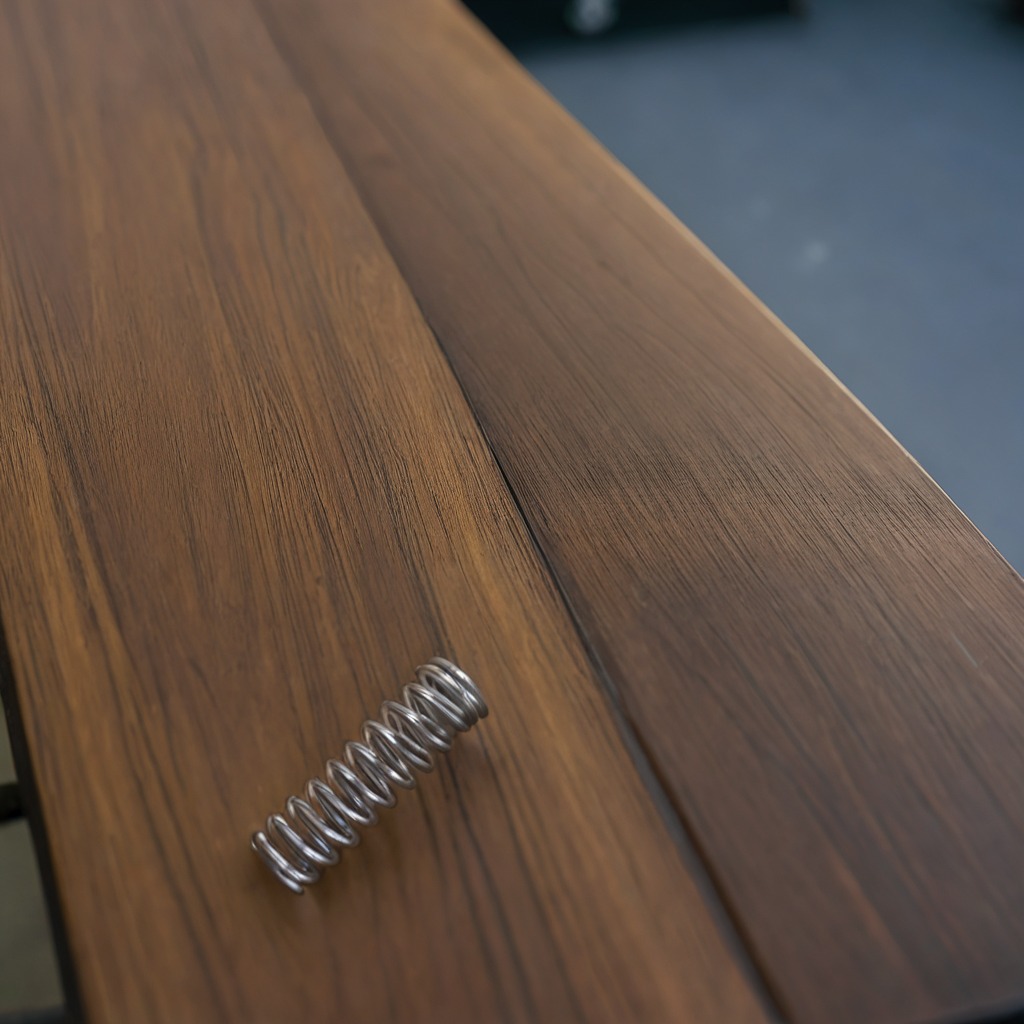
A coiled metal spring lies on a table in a small garage at twilight.